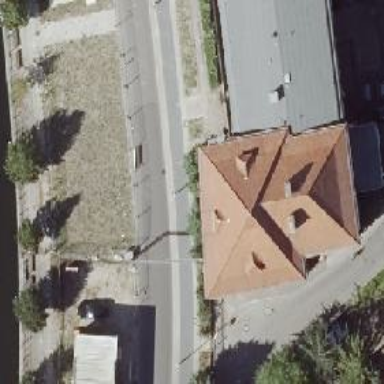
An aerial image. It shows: Building with ridged roof.